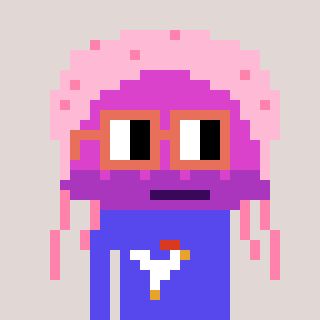
a pixel art character with square orange glasses, a jellyfish-shaped head and a computerblue-colored body on a warm background